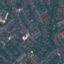
Land use / land cover: Residential